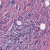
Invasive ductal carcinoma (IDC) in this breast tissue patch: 1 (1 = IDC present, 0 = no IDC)